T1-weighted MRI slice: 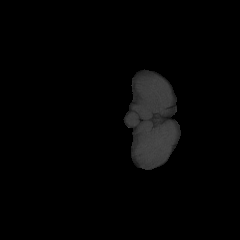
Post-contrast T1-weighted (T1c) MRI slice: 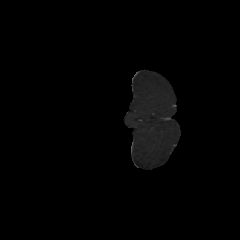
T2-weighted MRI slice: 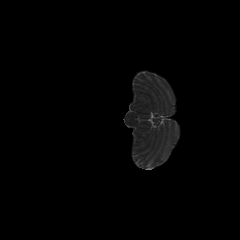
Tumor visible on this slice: no